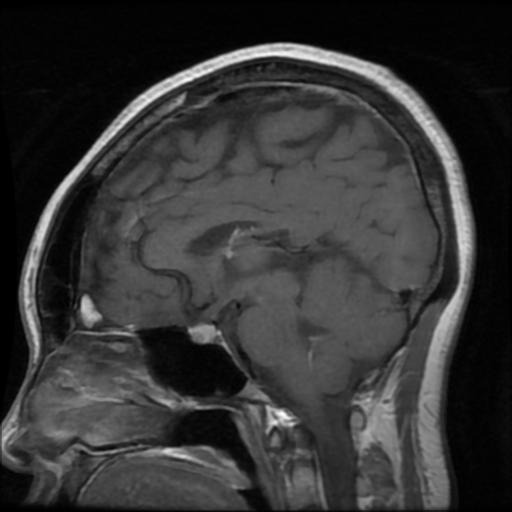
Label: pituitary